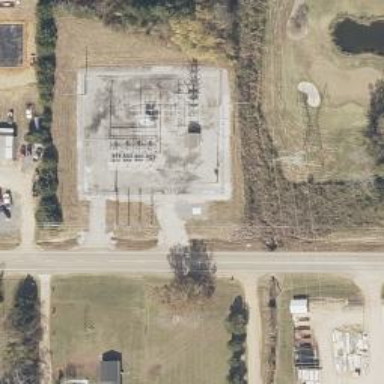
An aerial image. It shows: Distribution level power substation surrounded by fence.